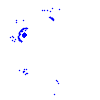
Particle: electron